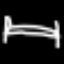
Label: bed